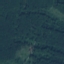
Land use / land cover: Forest